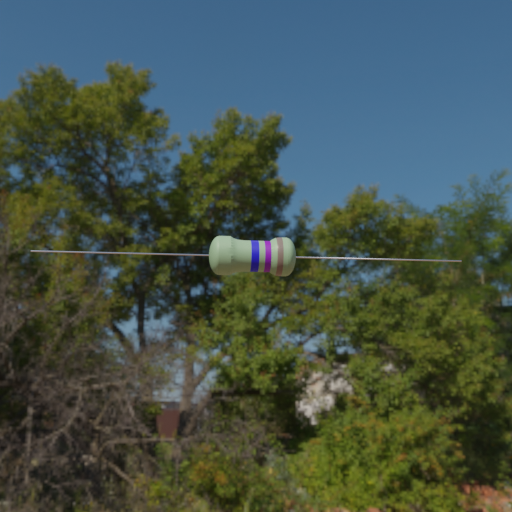
Resistor colour bands (in order): blue, violet, gray